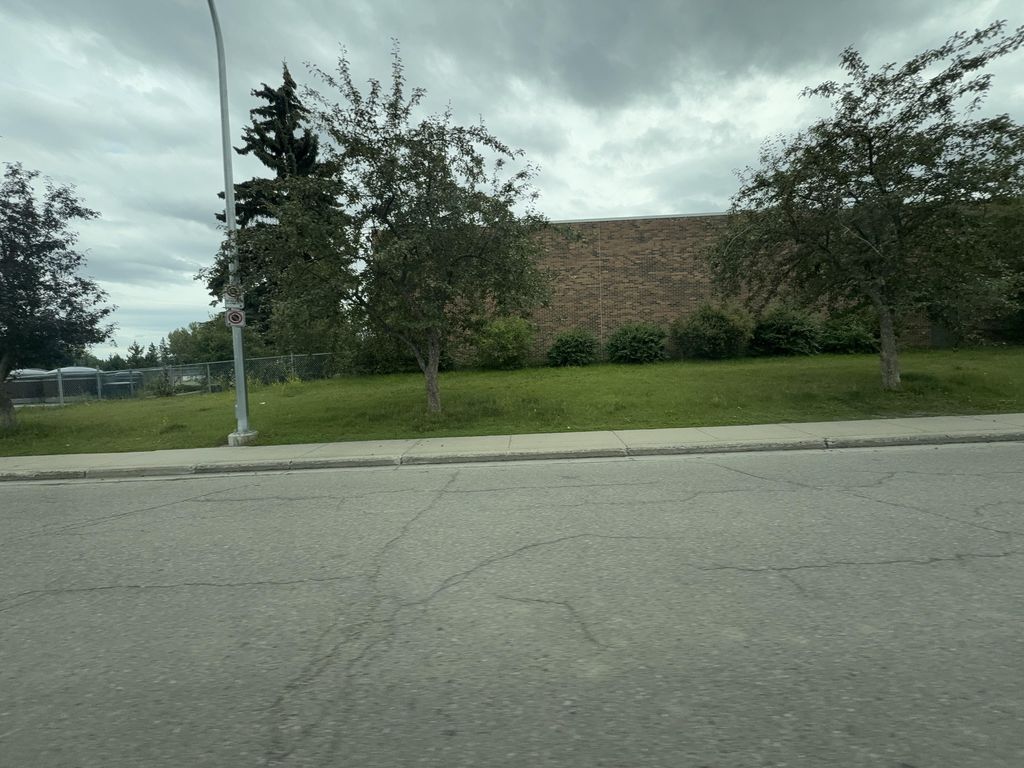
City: calgary